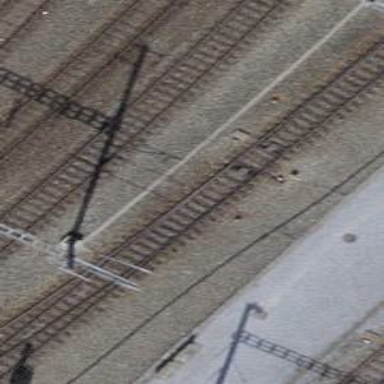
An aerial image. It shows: Railway switch.